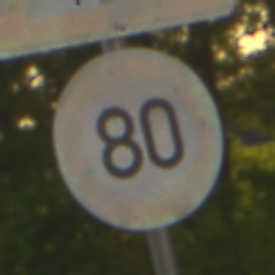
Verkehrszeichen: Geschwindigkeit80
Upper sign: SeitenwindVonLinks
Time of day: SunriseSunset
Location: Outdoor (RoadRail)
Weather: Clear
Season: NotSpecified
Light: Natural